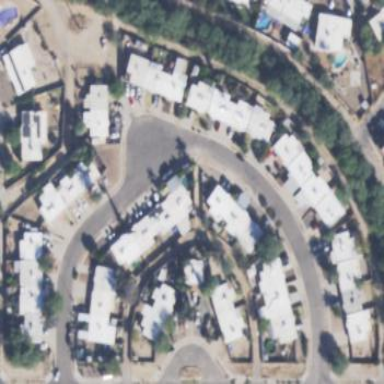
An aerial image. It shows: Residential area.